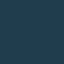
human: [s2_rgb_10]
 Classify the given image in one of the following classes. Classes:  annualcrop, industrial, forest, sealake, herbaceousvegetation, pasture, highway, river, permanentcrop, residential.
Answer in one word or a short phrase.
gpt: SeaLake